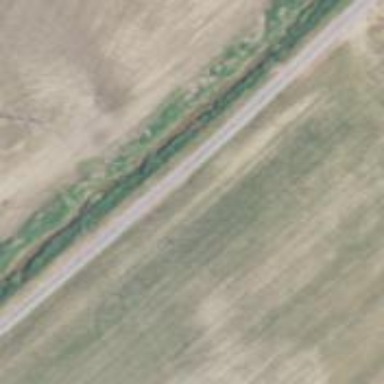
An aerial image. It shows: Abandoned railway intersecting residential road.